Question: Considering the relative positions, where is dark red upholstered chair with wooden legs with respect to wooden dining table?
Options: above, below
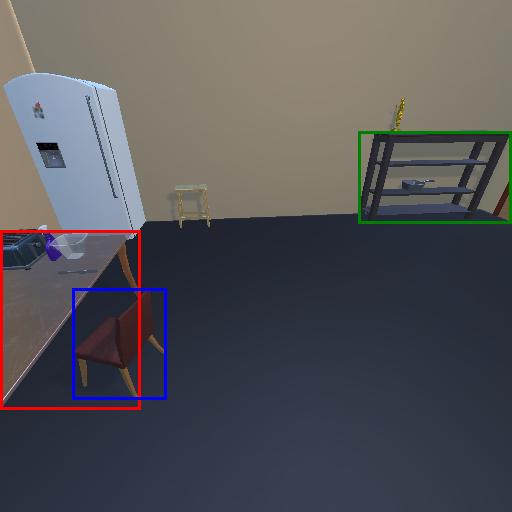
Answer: above